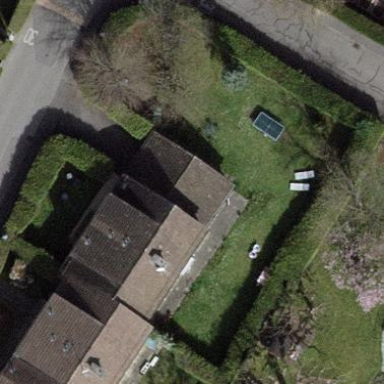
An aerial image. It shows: Garden surrounded by fence.